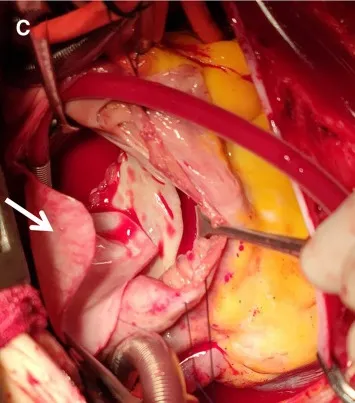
A proper size of the bovine pericardium patch (C, arrow) was used to close the ASD and enlarged the left atrium.
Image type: medical_photograph (other_medical_photograph)